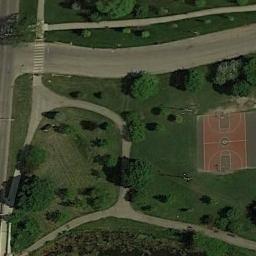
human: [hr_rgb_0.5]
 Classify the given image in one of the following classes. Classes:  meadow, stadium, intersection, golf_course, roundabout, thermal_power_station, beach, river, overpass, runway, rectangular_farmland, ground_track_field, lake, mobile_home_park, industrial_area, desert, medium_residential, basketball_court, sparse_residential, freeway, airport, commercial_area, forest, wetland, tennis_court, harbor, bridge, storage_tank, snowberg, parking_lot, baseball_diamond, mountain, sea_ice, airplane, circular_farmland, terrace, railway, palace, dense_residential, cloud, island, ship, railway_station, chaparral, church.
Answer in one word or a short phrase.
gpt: basketball_court